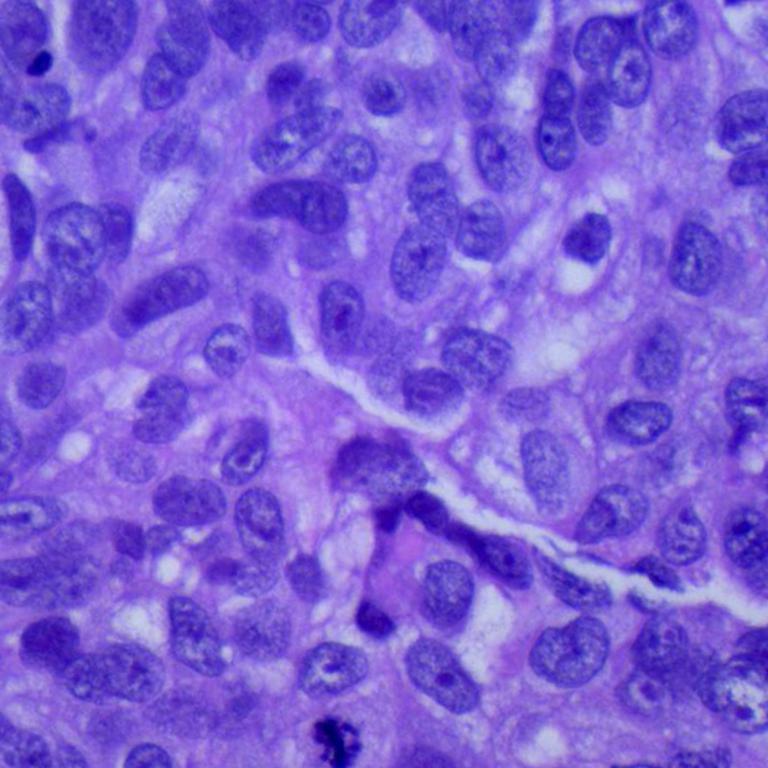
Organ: lung
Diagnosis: squamous carcinomas